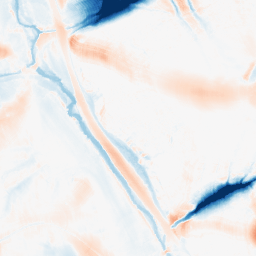
Category: morphological
Decomposition family: morphological_ellipse
Decomposition parameters: operation: average
width: 50
height: 50
Upsampling method: regularized
Upsampling parameters: scale: 2
lambda_reg: 0.01
Upsampling scale: 2